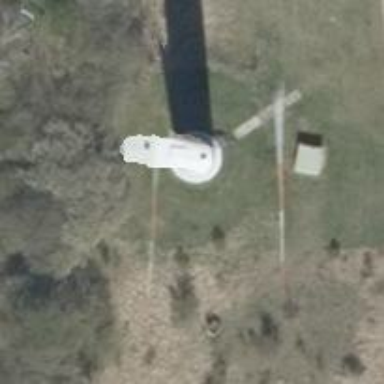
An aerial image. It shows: Wind generator powered by wind. The generator type is horizontal axis and it uses wind turbines.